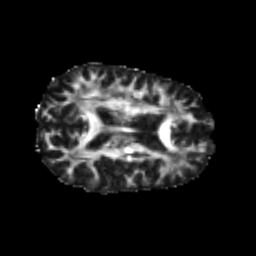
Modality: FA
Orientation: axial
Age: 24
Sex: female
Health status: healthy
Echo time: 0.074 s